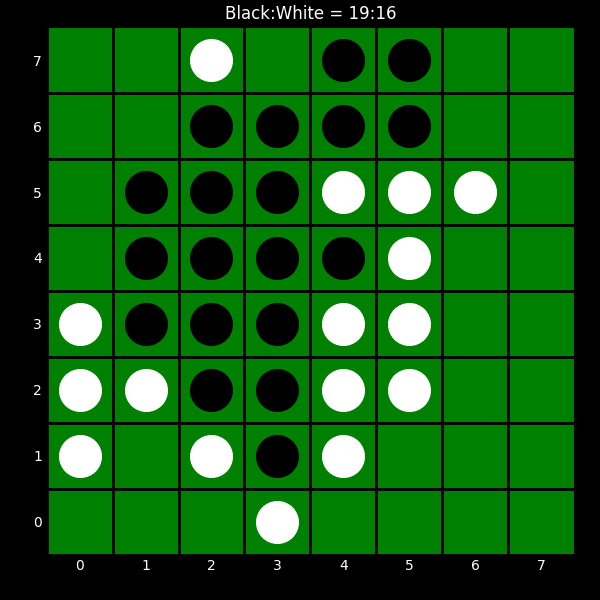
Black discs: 19
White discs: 16